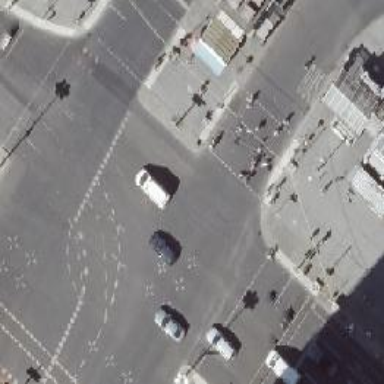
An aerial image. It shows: Road crossing with traffic signals.